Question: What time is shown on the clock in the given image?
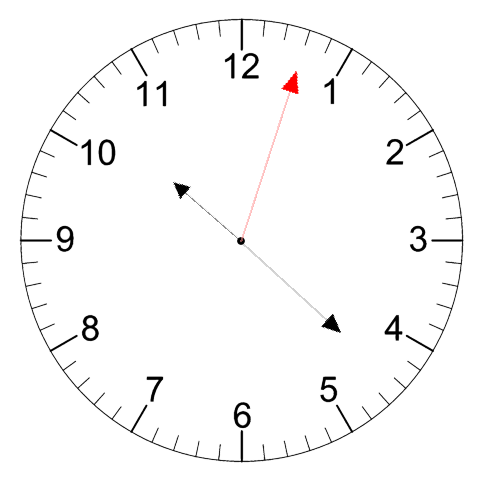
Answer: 10:22:03